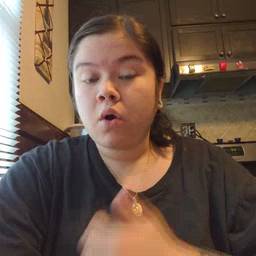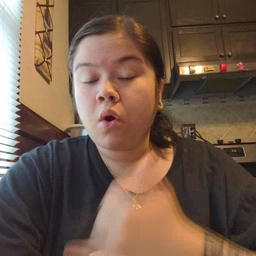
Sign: night